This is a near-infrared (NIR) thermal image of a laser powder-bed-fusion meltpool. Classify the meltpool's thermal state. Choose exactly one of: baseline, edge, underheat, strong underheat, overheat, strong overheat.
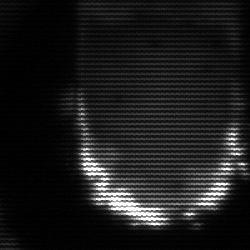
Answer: baseline